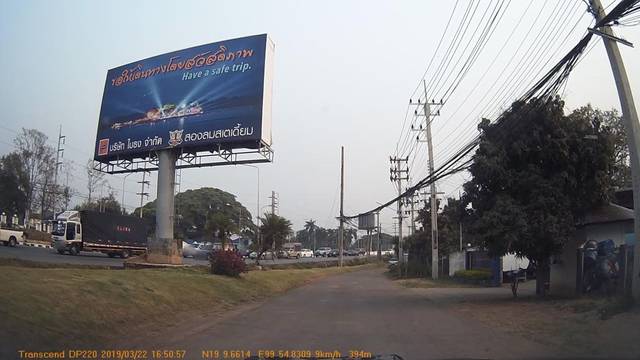
Region: Thailand
Coordinates: 19.161, 99.914